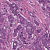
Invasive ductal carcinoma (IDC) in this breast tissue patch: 1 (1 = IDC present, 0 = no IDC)